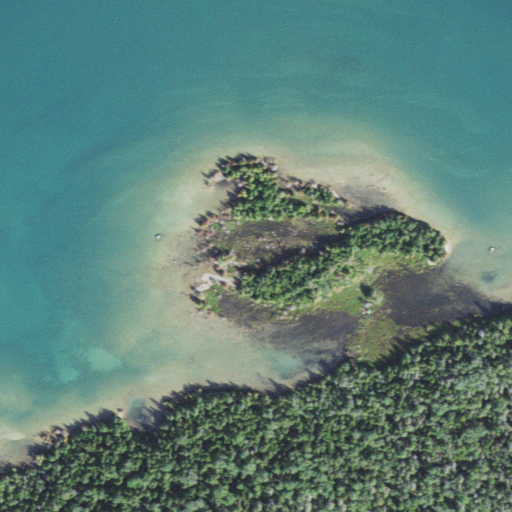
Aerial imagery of cape in Michigan named Dix Point containing open water, evergreen forest, barren land, herbaceous wetlands, and grassland